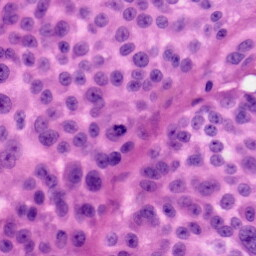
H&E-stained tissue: Skin